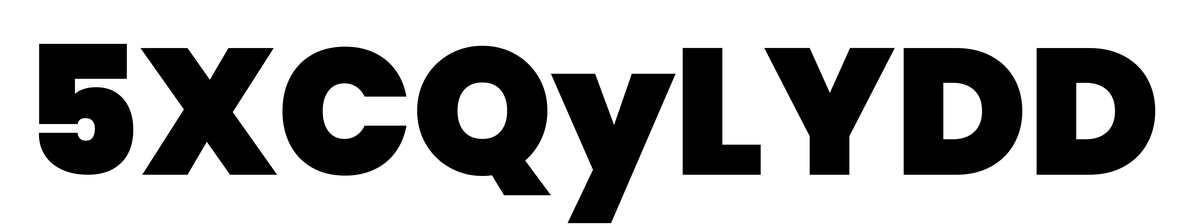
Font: Poppins-Black